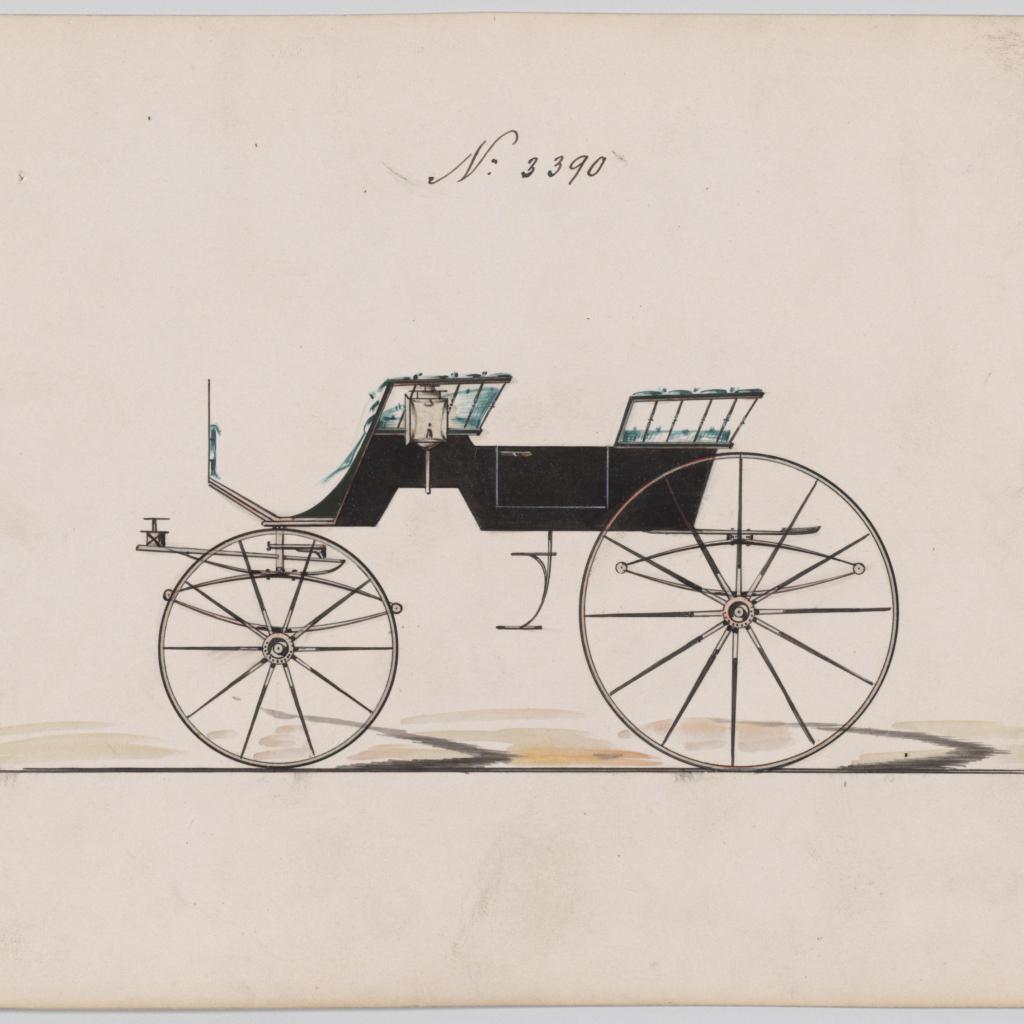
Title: Design for 4 seat Phaeton, no top, no. 3390
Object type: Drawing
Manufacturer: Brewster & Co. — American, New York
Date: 1878
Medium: Pen and black ink, watercolor and guache with gum arabic
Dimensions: Sheet: 6 3/16 x 9 1/4 in. (15.7 x 23.5 cm)
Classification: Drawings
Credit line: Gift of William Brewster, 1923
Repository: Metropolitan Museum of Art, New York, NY